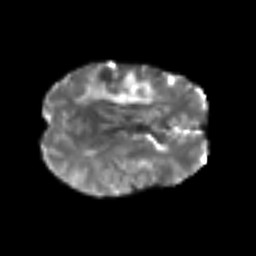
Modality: T2w
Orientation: axial
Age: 44
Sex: female
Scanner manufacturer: siemens
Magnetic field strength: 3 T
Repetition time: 6.1 s
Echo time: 0.101 s